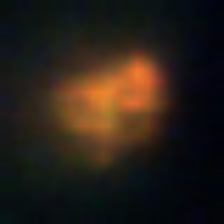
Taxon: NanoPlankton
Group: Other